Question: I have such a problem. I want to get this result
I have the image on the left hand side, and I want to get the result as shown on right hand side. I have a 'Picturebox' and my question is how to rotate the image as mirror to right ?
I saw this answer on this site:
'''
capturebox.BackgroundImage.RotateFlip(RotateFlipType.Rotate180FlipY);
'''
but this is not right solution. Thanks for help
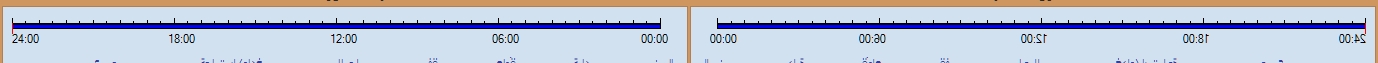
Answer: You need to manipulate with Image outside the PictureBox
'''
private void button1_Click(object sender, EventArgs e)
{
Image img = pictureBox1.Image;
img.RotateFlip(RotateFlipType.Rotate90FlipNone);
pictureBox1.Image = img;
}
'''
You have an example <URL>